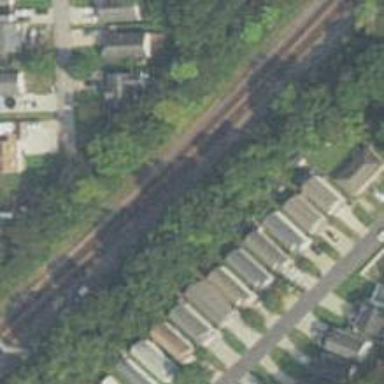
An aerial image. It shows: Railroad crossover.